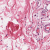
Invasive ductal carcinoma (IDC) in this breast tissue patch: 0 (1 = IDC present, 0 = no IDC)